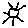
Label: sun